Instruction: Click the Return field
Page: home
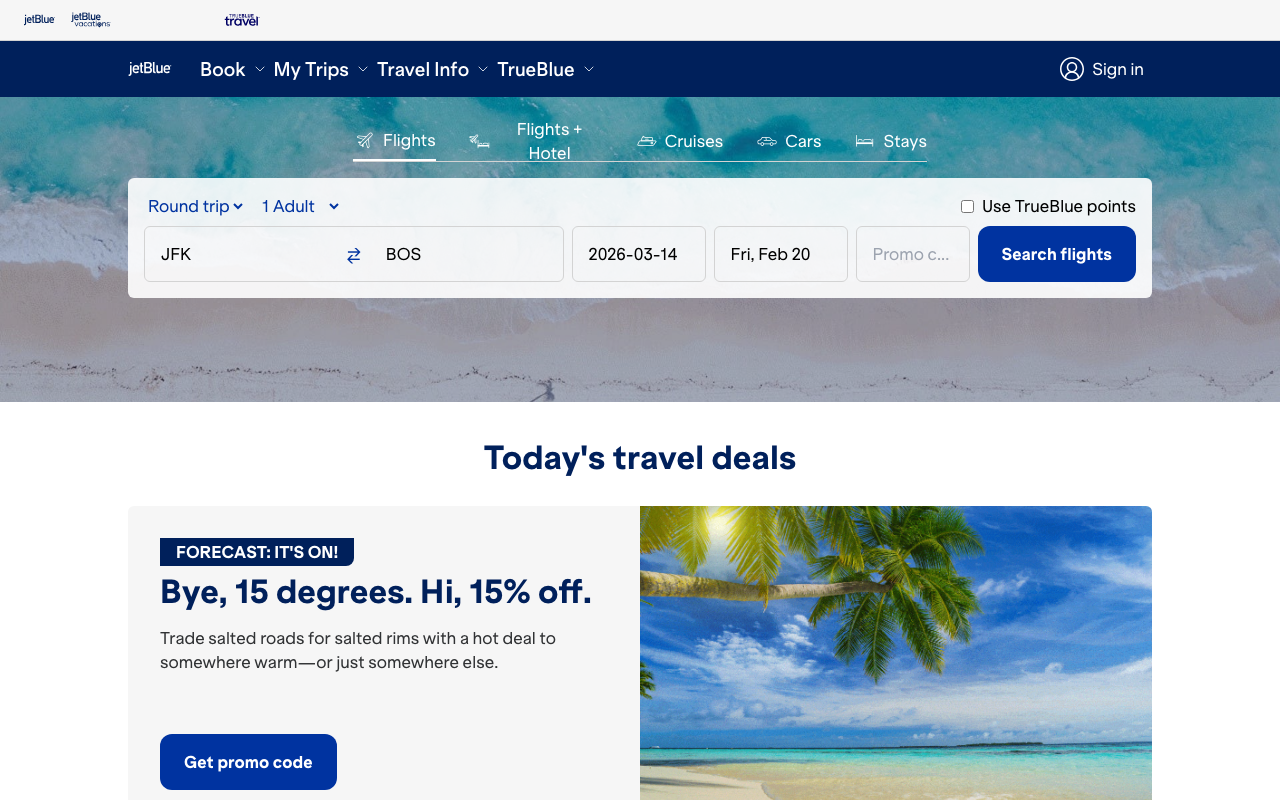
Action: click